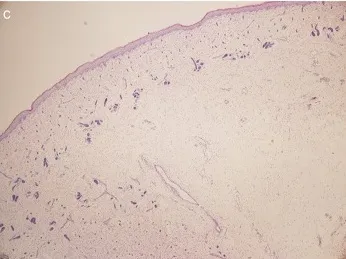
Foot dorsum of matched child (40 times magnification).
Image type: pathology (h&e)